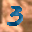
Label: 3